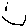
Label: smiley face